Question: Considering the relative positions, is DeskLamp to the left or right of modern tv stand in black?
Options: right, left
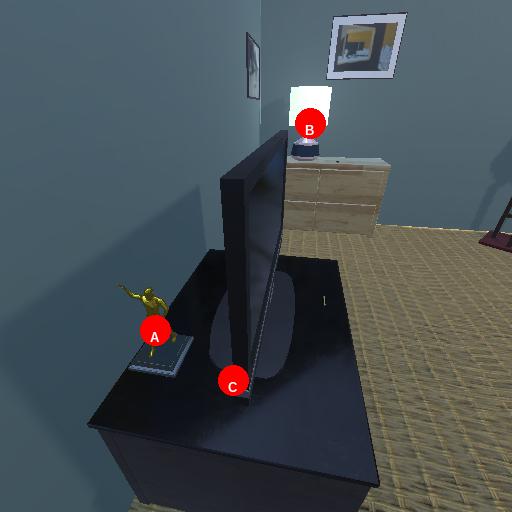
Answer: right